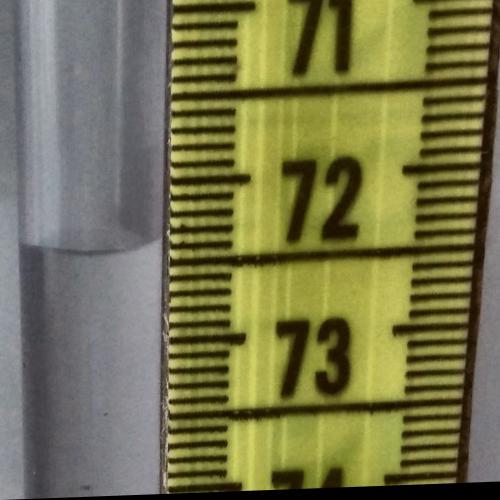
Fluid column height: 72.4 cm